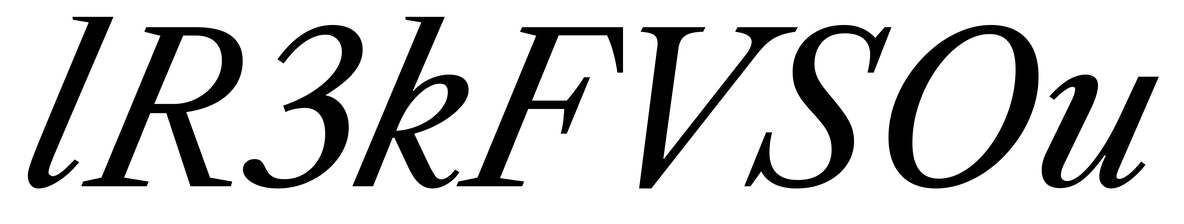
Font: LibreCaslonText-Italic_Italic